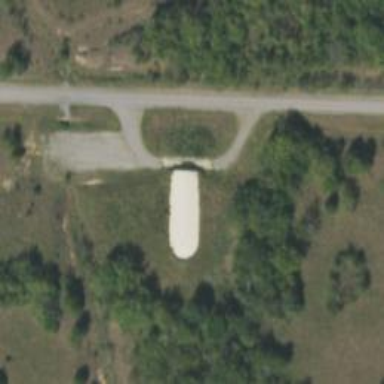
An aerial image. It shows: Military bunker.